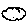
Label: cloud